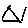
Label: triangle